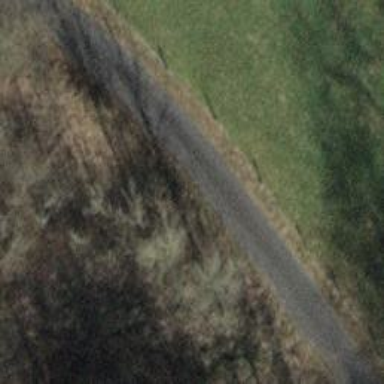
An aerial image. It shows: Asphalt track with grade1 surface.